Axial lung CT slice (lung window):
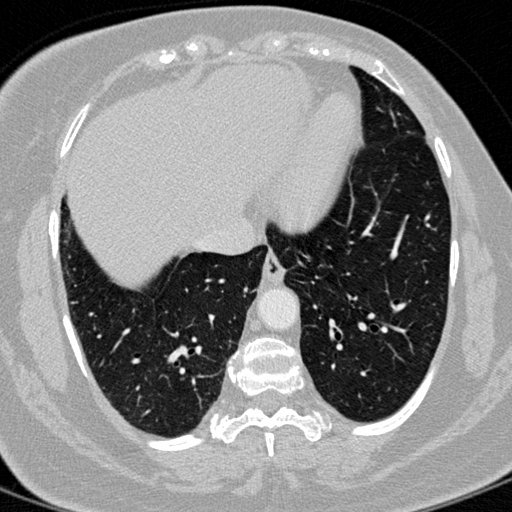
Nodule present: no